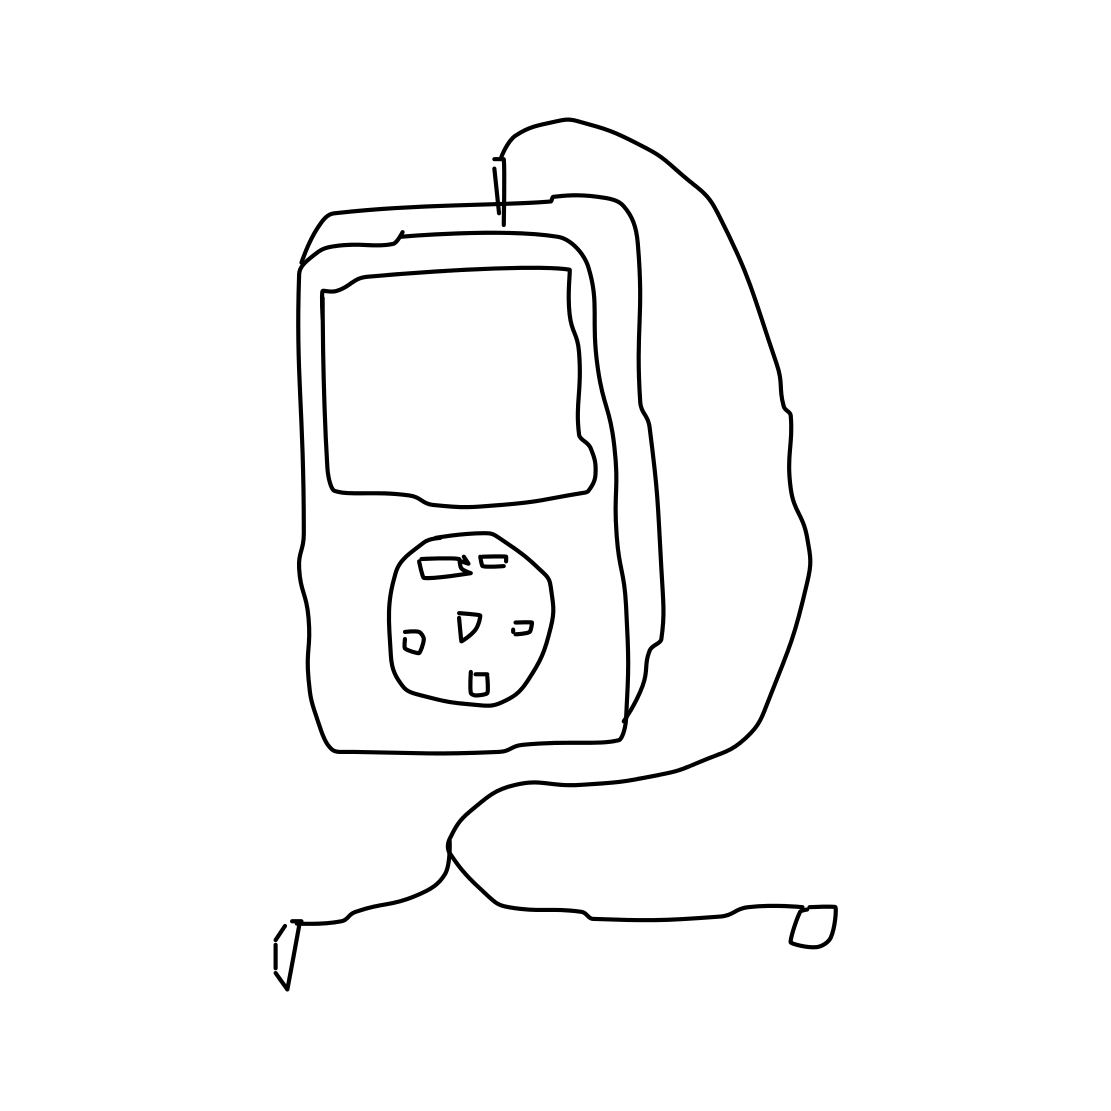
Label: ipod